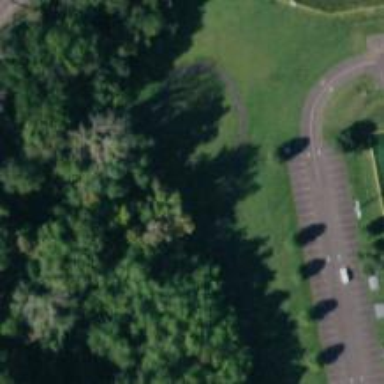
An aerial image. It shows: Asphalt path with excellent trail visibility.